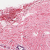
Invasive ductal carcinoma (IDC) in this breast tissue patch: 0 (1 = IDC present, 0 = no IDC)